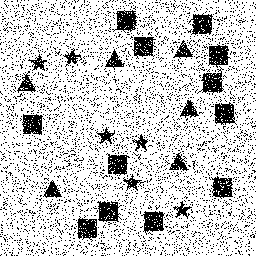
Squares: 12
Triangles: 6
Stars: 6
Total shapes: 24